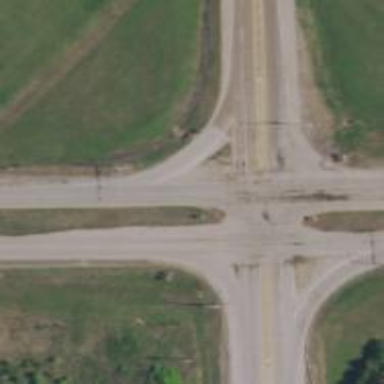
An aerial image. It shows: Road with stop sign.